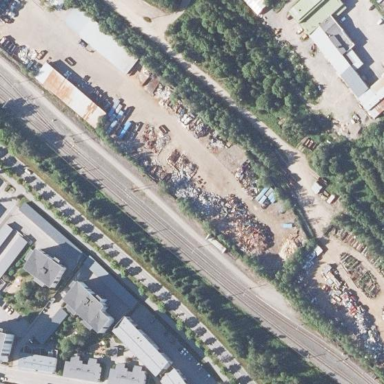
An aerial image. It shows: Industrial area.